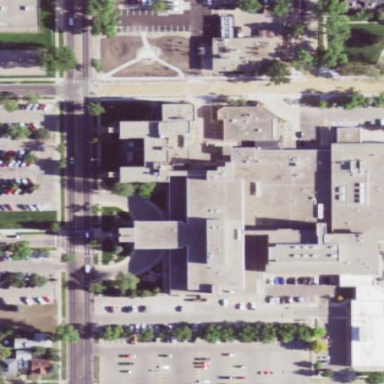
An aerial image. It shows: Hospital providing healthcare services.